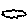
Label: cloud